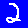
Digit: 2